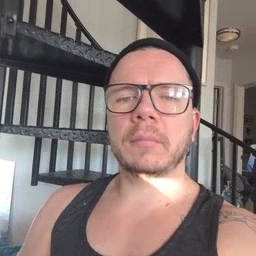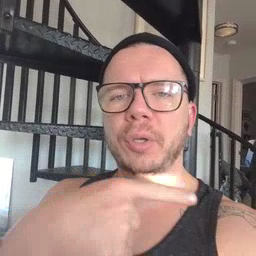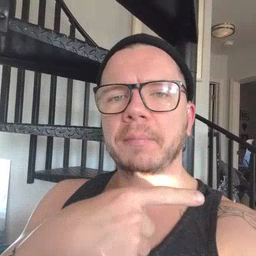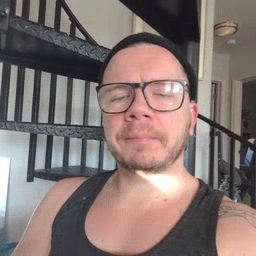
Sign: hesheit